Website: apple
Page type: account-dashboard
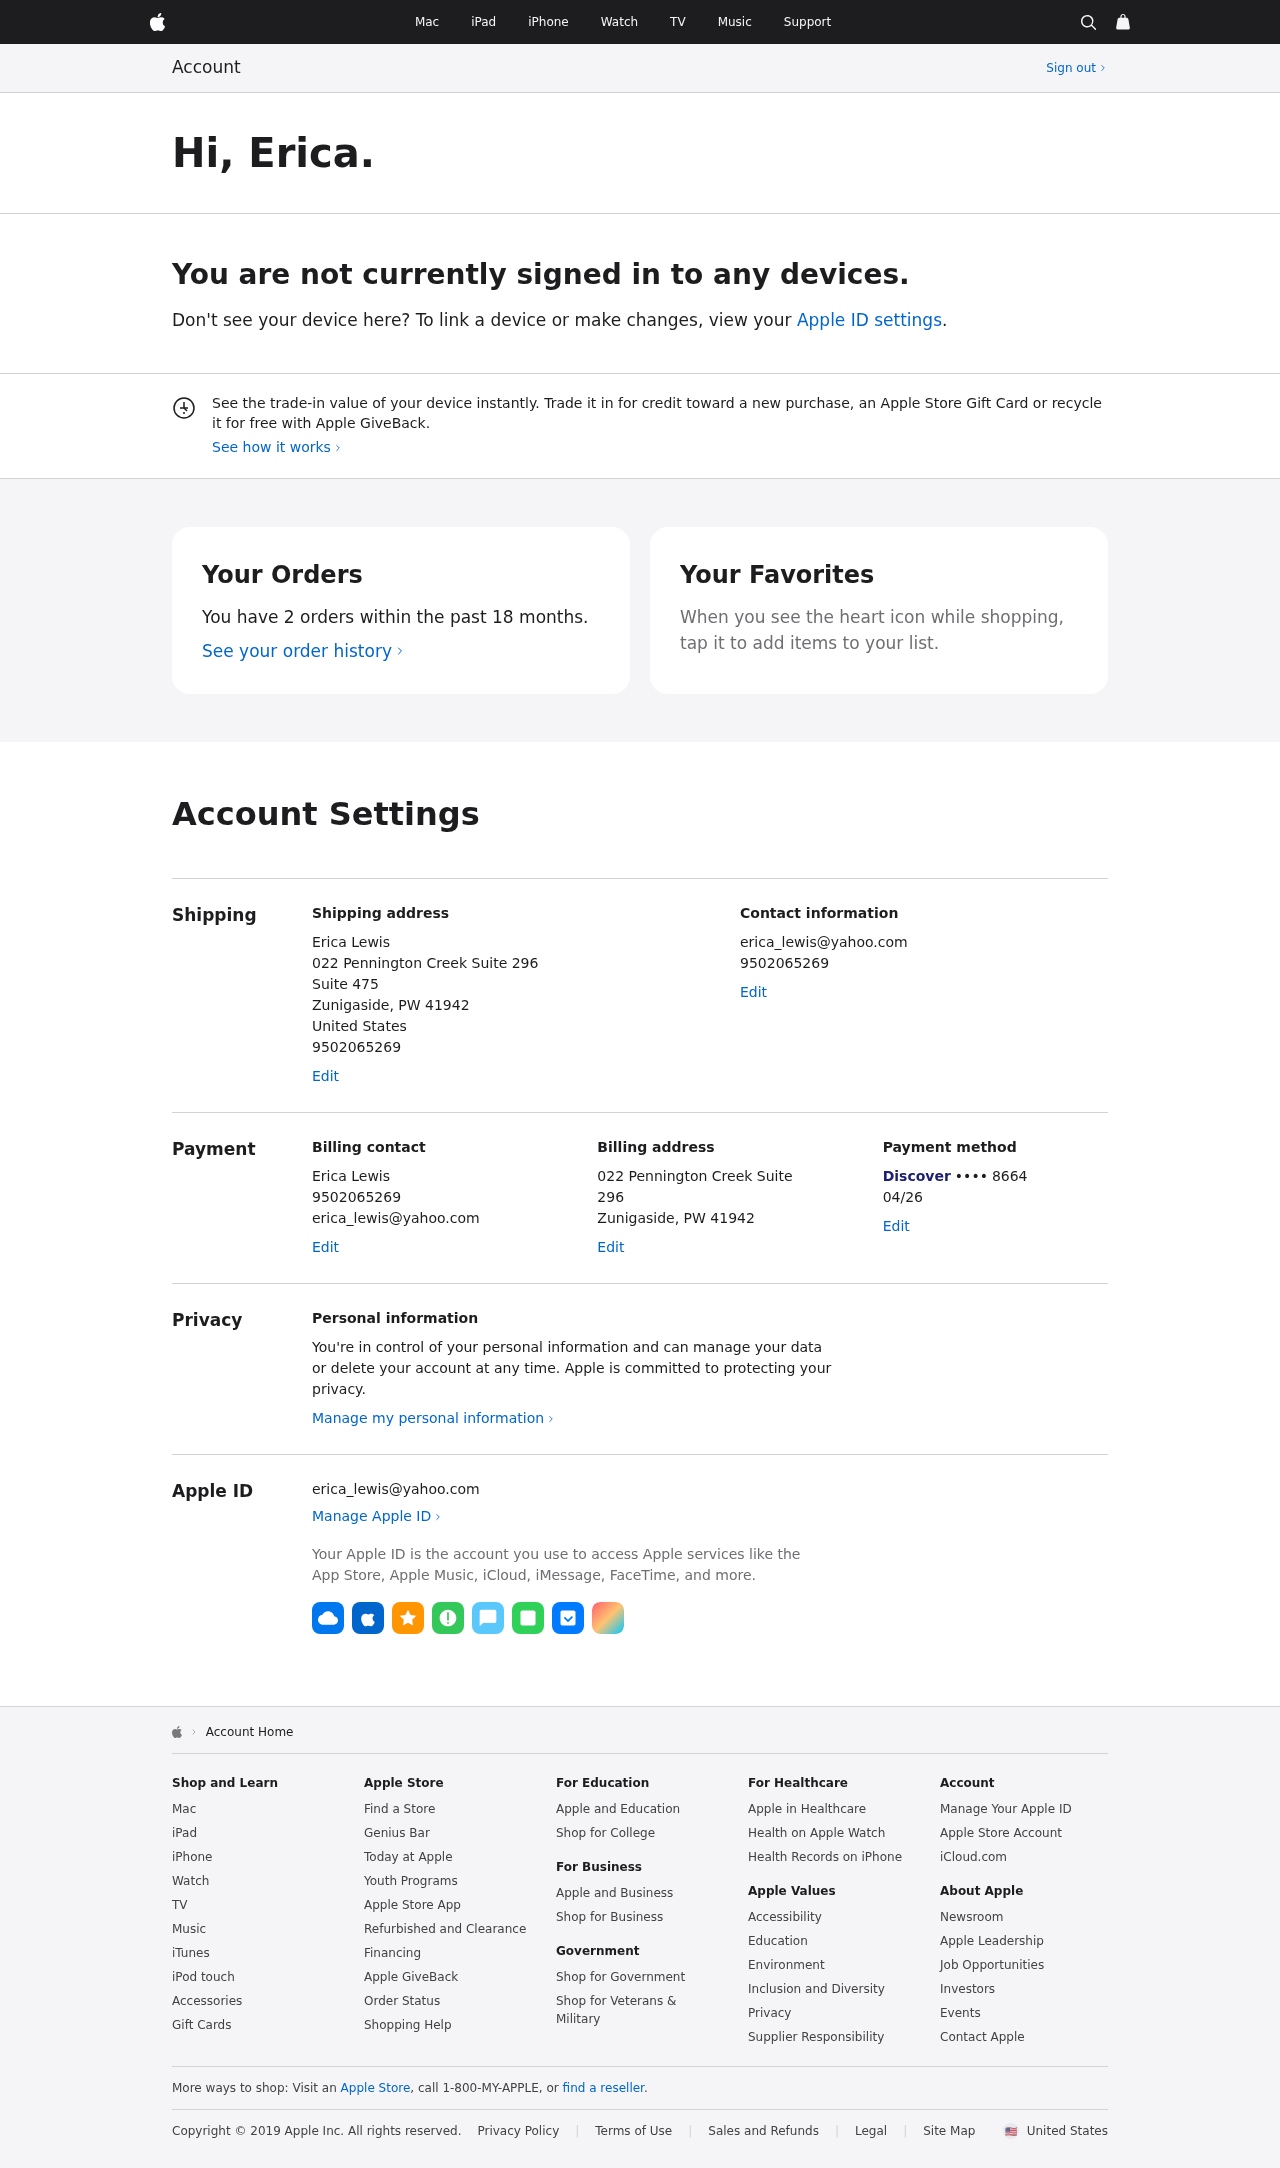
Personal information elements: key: PII_CARD_EXPIRY
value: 04/26
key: PII_CARD_LAST4
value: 8664
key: PII_CARD_TYPE
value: Discover
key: PII_CITY_STATE_ZIP
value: Zunigaside, PW 41942
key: PII_COUNTRY
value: United States
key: PII_EMAIL
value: erica_lewis@yahoo.com
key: PII_FIRSTNAME
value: Erica
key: PII_FULLNAME
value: Erica Lewis
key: PII_PHONE
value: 9502065269
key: PII_STREET
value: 022 Pennington Creek Suite 296
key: PII_STREET2
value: Suite 475
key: PII_PHONE2
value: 9502065269
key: PII_FULLNAME2
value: Erica Lewis
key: PII_PHONE3
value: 9502065269
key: PII_EMAIL2
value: erica_lewis@yahoo.com
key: PII_CITY_STATE_ZIP2
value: Zunigaside, PW 41942
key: PII_EMAIL3
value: erica_lewis@yahoo.com